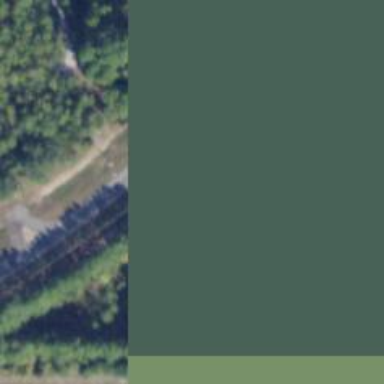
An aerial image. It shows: Trunk link highway with asphalt surface.